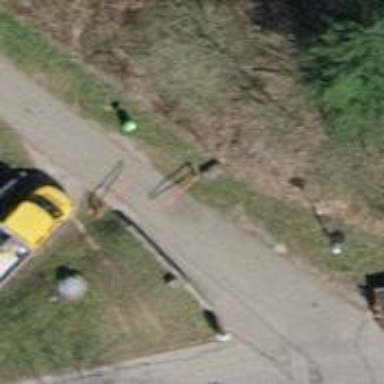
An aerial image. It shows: Single openable cycle barrier.